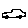
Label: car